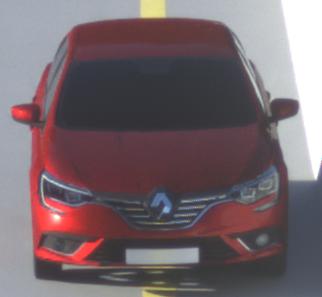
Make: Renault
Model: Mégane ENERGY TCe 100
Detailed model: Mégane (IV)
Model produced from: 2016/03
Model produced until: 2018/08
Doors: 5
Color: red
Road condition: dry road
Daytime: sunrise or sunset
Contrast: medium contrast